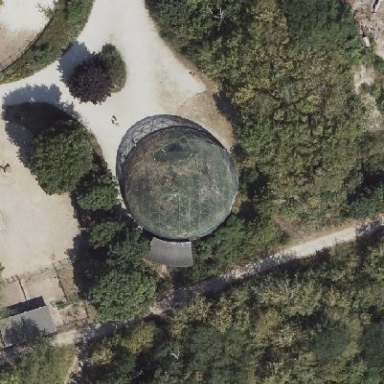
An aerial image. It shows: Aviary building with dome-shaped roof.